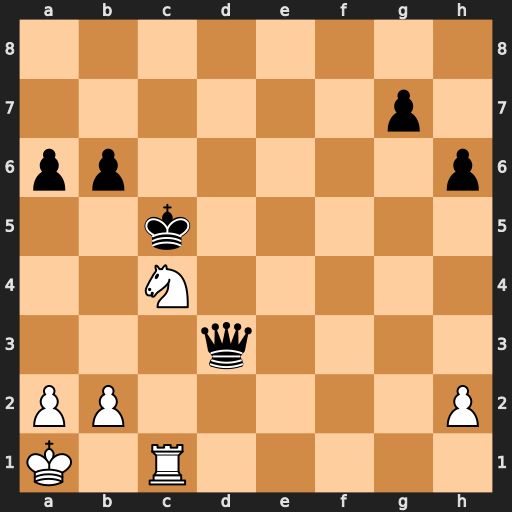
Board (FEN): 8/6p1/pp5p/2k5/2N5/3q4/PP5P/K1R5
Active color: w
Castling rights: -
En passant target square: -
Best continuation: Ne5+ Kd4 Nxd3